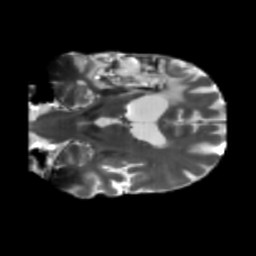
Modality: T2w
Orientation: coronal
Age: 55
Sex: male
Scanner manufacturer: siemens
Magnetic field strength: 3 T
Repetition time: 5.25 s
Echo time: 0.08 s